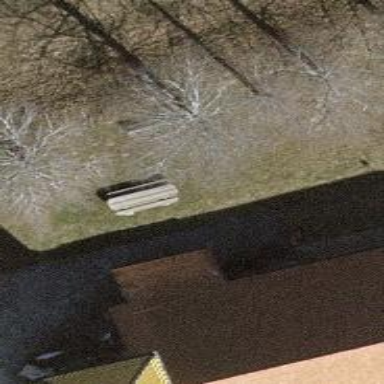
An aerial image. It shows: Picnic table located in leisure land area.